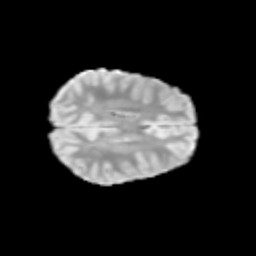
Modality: T2w
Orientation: axial
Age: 10
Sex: female
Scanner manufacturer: siemens
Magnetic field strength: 3 T
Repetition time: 3.8 s
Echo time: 0.07 s